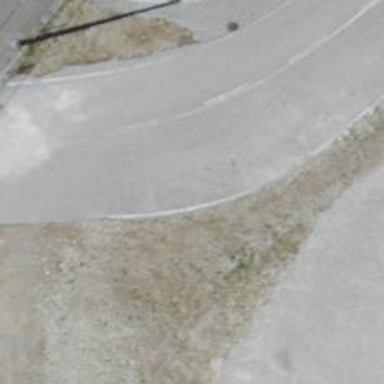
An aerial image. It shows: Uncontrolled road crossing with markings.